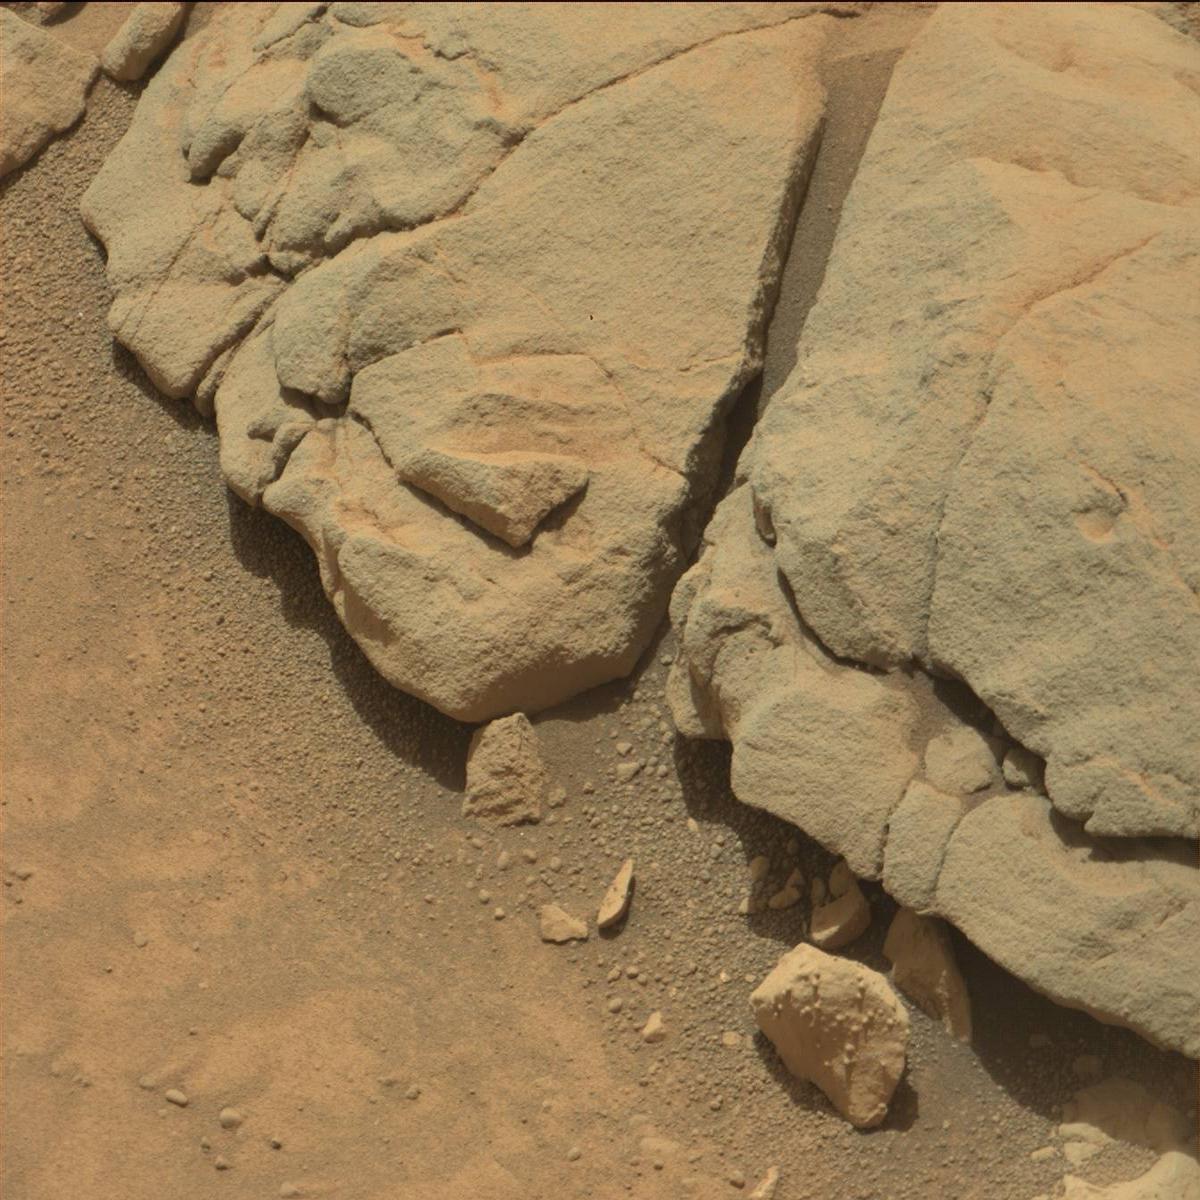
Terrain classes present: Bedrock, Rock, Sand / Soil